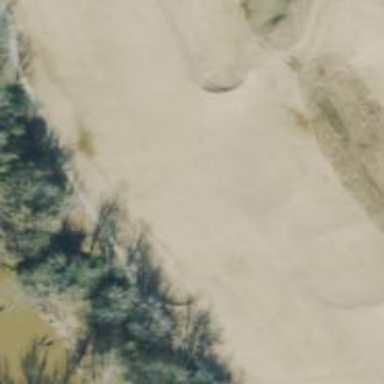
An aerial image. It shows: Golf hole.